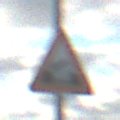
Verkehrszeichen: BeweglicheBruecke
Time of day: SunriseSunset
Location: Outdoor (RoadRail)
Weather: PartlyCloudy
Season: NotSpecified
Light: Natural